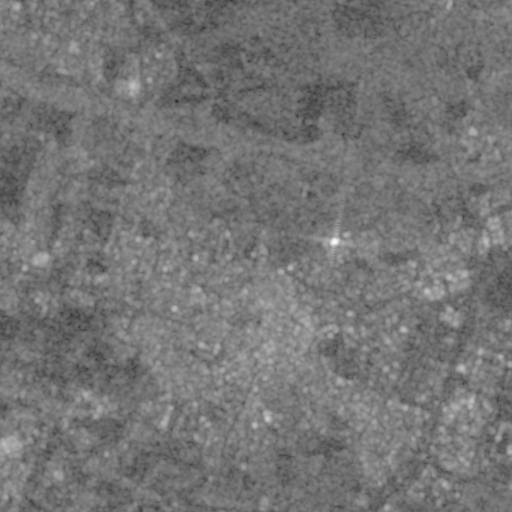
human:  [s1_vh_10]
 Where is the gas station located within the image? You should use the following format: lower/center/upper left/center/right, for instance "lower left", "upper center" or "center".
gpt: The gas station is located in the upper right of the image.
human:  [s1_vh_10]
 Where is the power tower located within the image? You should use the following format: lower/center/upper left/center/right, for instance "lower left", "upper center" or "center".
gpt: The power tower is located in the lower left of the image.
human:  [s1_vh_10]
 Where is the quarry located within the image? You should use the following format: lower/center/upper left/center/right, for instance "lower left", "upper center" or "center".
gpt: The quarry is located in the upper right of the image.
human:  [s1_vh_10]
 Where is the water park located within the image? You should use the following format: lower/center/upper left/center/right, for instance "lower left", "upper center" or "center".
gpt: The water park is located in the lower right of the image.
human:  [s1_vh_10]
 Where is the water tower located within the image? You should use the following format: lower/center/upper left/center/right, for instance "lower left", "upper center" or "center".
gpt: The water tower is located in the upper left of the image.
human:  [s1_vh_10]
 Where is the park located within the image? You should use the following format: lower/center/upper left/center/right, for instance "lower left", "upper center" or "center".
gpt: There is no park in the image.

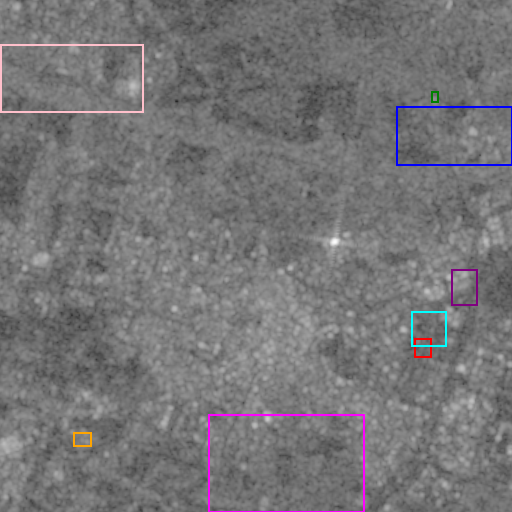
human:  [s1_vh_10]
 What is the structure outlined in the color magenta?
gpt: The structure outlined in magenta is a crop field.
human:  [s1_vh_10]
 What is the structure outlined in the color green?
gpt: The structure outlined in green is a gas station.
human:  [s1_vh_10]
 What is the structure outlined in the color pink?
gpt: The structure outlined in pink is a park.
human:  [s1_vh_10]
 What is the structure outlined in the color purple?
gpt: The structure outlined in purple is a parking lot.
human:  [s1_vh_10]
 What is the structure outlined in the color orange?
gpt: The structure outlined in orange is a power substation.
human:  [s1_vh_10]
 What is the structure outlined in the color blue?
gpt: The structure outlined in blue is a quarry.
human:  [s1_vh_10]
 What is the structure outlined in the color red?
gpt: The structure outlined in red is a stadium.
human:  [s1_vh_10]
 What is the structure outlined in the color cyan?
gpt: The structure outlined in cyan is a water park.
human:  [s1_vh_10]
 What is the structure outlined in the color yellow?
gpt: There is no yellow outline.